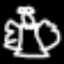
Label: angel